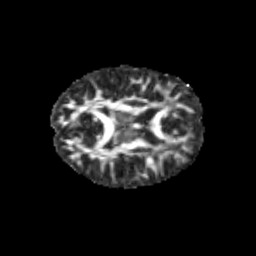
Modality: FA
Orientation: axial
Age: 11
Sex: female
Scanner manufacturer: siemens
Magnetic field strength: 3 T
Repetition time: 3.8 s
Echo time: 0.07 s